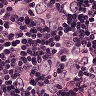
Metastatic tissue present: yes